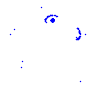
Particle: proton